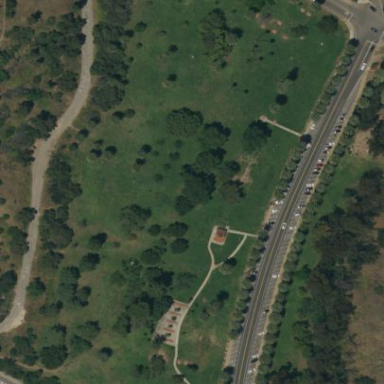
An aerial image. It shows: Picnic site located in area with grassland.